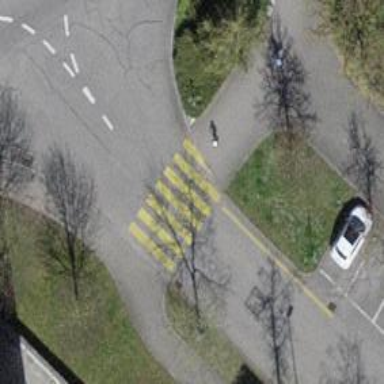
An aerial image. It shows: Marked road crossing.